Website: lowes
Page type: delivery-shipping
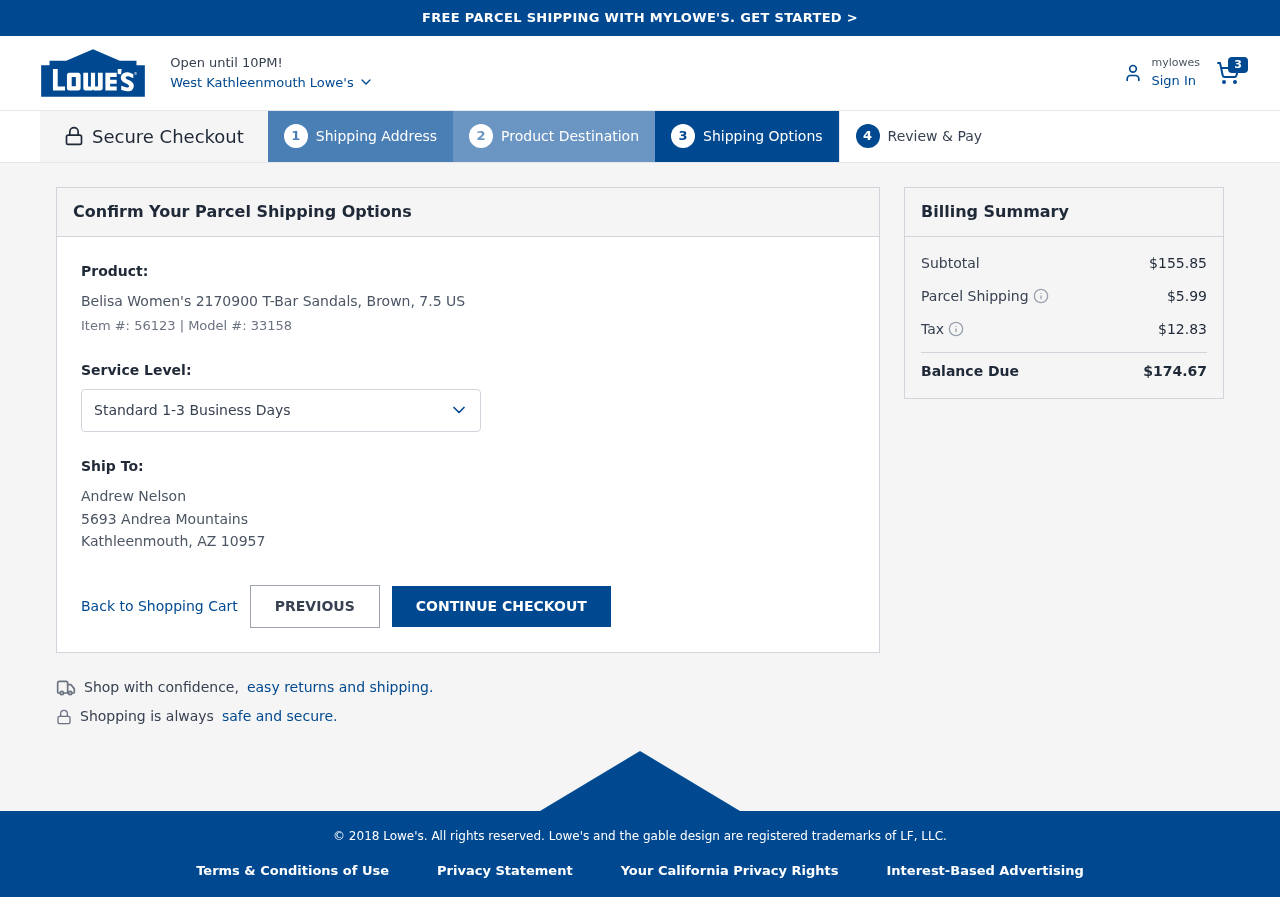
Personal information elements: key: PII_CITY
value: Kathleenmouth
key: PII_CITY_STATE_ZIP
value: Kathleenmouth, AZ 10957
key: PII_FULLNAME
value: Andrew Nelson
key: PII_STREET
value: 5693 Andrea Mountains
Product elements: key: PRODUCT1_NAME
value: Belisa Women's 2170900 T-Bar Sandals, Brown, 7.5 US
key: PRODUCT1_ITEM_NUMBER
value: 56123
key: PRODUCT1_MODEL_NUMBER
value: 33158
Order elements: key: ORDER_NUM_ITEMS
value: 3
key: ORDER_SUBTOTAL
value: $155.85
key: ORDER_SHIPPING_COST
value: $5.99
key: ORDER_TAX
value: $12.83
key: ORDER_TOTAL
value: $174.67